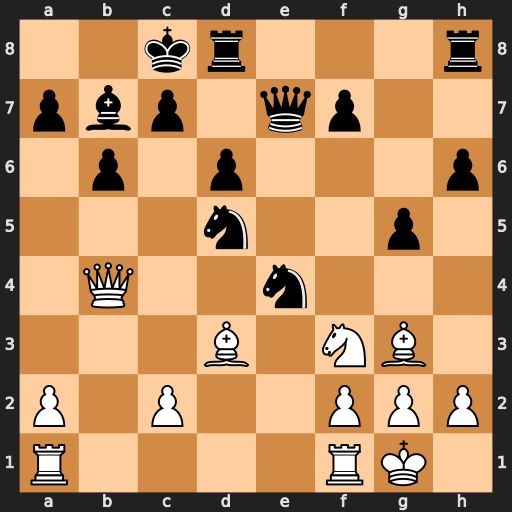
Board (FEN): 2kr3r/pbp1qp2/1p1p3p/3n2p1/1Q2n3/3B1NB1/P1P2PPP/R4RK1
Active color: w
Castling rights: -
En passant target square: -
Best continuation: Qxe4 Qxe4 Bxe4